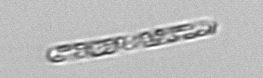
Label: Dactyliosolen_fragilissimus